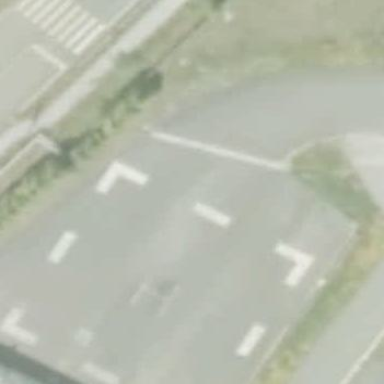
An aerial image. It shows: Image of helipad at airport.